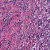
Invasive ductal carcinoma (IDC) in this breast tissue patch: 1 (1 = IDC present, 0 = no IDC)